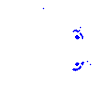
Particle: pion